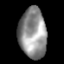
Tissue: lung
Cell type: Epithelial cells
Senescence score: 0.1497
Nuclear area (px): 1351
Mean DAPI intensity: 143.709